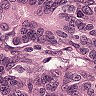
Metastatic tissue present: yes